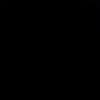
Label: space